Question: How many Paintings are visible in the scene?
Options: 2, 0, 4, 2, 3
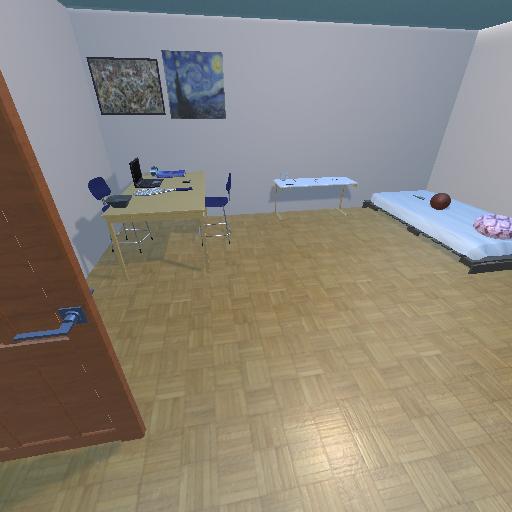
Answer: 2